Interaction volume radius: 10 \u00c5
Interaction volume height: 15 \u00c5
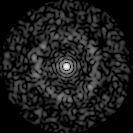
Disorder parameter: 0.8427